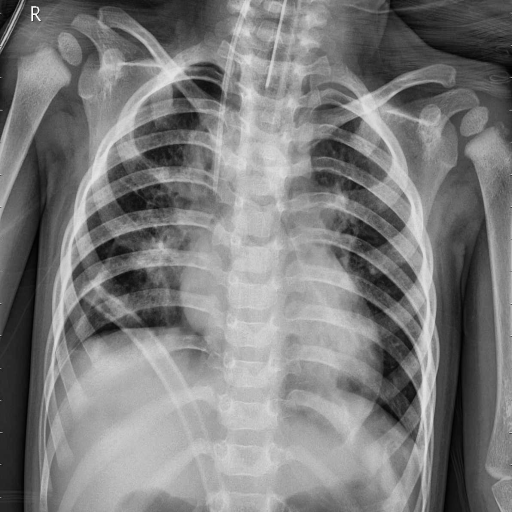
Finding: PNEUMONIA